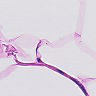
Metastatic tissue present: no